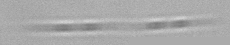
Label: Pseudo-nitzschia